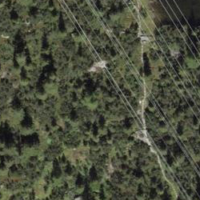
EUNIS habitat code: 31
Species observed at this site:
Vaccinium uliginosum